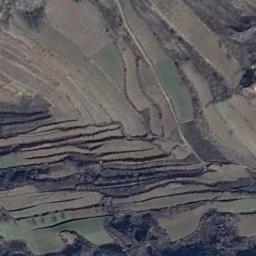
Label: terrace